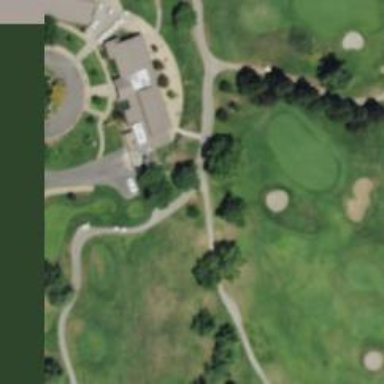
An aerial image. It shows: Golf tee.